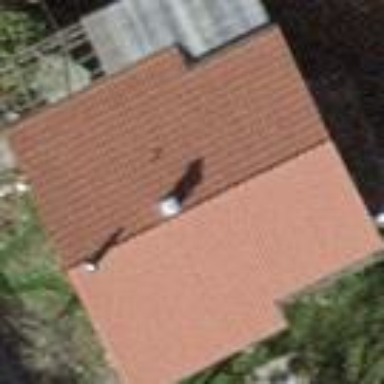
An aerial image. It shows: Residential building with gabled roof made of roof tiles. The roof orientation is across.